Question: How can i mark menuitem in Application Bar. I want to get, for example, this:

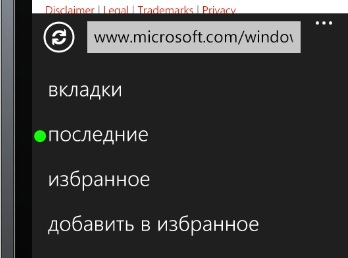
Answer: I'd say it can't be done. The menu items are just calls to functions and can do nothing but show the corresponding text and call the corresponding method when activated. I've found some examples of people hacking extra functionality into them (updating the text or changing the function calls, to some extent), but nothing beyond that would be possible.
Notice that what you can do with the AppBar is limited by the functionality offered by <URL>. And none of them expose anything even close to your requirements.
You can, however, enable and disable menu items, although I don't think that's what you want.